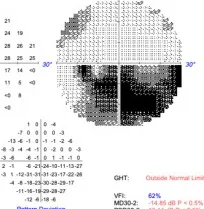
Severe contraction of the central visual field defect of the right eye and inferior altitudinal visual field defect of the left eye in case 2 (C-D).
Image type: ophthalmic_imaging (fundus_photograph)